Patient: sex F, age 83
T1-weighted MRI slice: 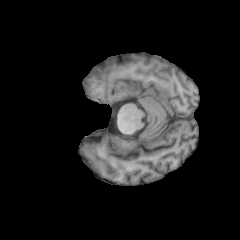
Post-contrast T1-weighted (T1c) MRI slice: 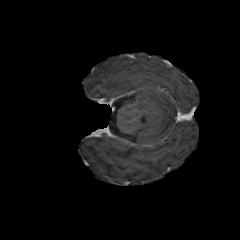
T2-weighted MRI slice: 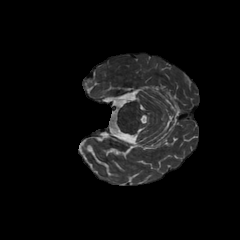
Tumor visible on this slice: no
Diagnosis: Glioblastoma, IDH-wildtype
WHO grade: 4